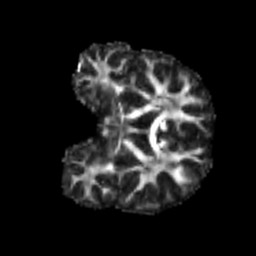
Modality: FA
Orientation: coronal
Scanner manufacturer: siemens
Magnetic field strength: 3 T
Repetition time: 4 s
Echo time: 0.0594 s